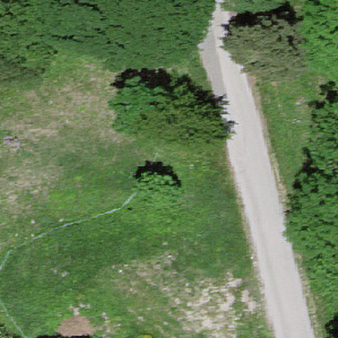
Label: other